Question: I am trying to create a graph with randomly connected nodes.
Nodes should be connected randomly and if a node is already connected to another node, it shouldn't be connected to the same node again using different 'inout' port.
<URL> there is this example to create a random graph:
'''
module RandomGraph {
parameters:
int count;
double connectedness; // 0.0<x<1.0
submodules:
node[count]: Node {
gates:
in[count];
out[count];
}
connections allowunconnected:
for i=0..count-1, for j=0..count-1 {
node[i].out[j] --> node[j].in[i]
if i!=j && uniform(0,1)<connectedness;
}
}
'''
But this method might connect the same two nodes multiple times using different ports which is not what I want.

As you can see from the above screenshot 'node1' is connected to 'node6' through two different ports.
I do not want this behavior because in my code I am sending a message to all the out ports using a for loop which then sends the same message twice to the same node.
I could try eliminating multiple connections to the same node in the 'initialize()' function I guess, I just thought of it while I am creating this post. I've not tried it yet but I will and will share the result.
I would like to hear your solutions as well.
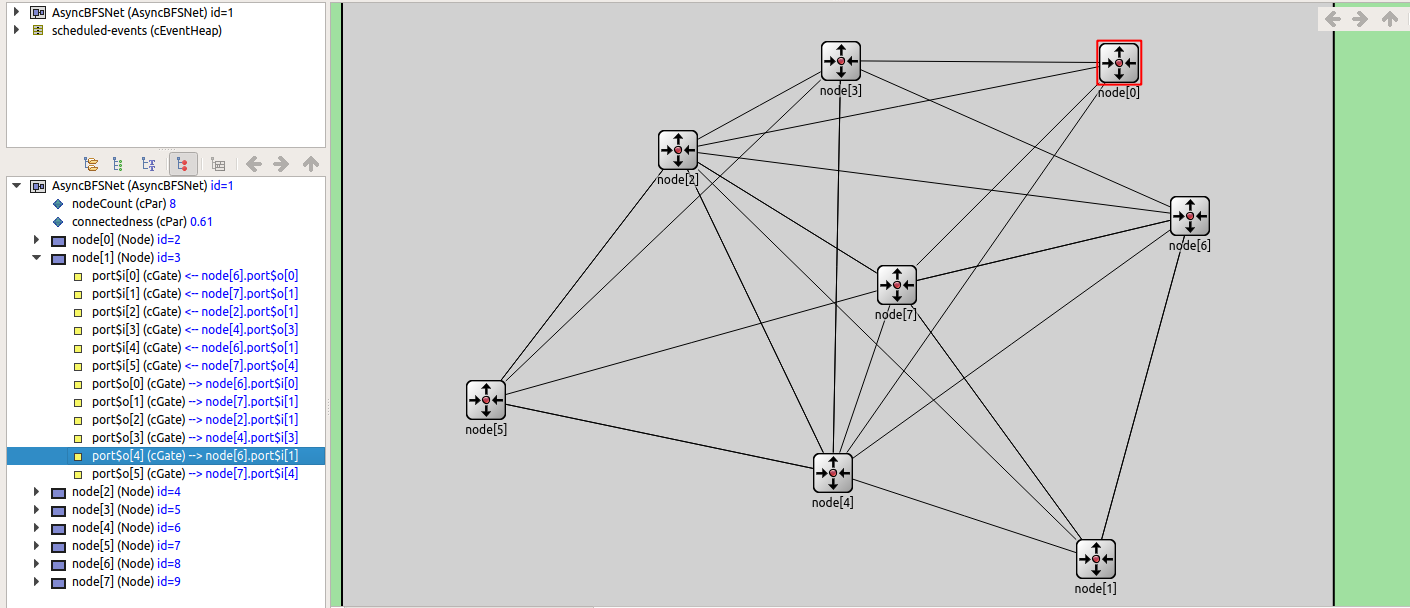
Answer: The example you used should be corrected in the manual. The inner for-loop has to start from the current value of the index in outer loop. Moreover, the operator '++' should be used for gates, because according to OMNeT++ Manual:
> The gatename++ notation causes the first unconnected gate index to be used.
Thanks to '++' there is no need to maintain the index of the gate to connect.
The last change: both input and output gates should be connected when the condition is met.
The corrected code of your NED may looks like:
'''
module RandomGraph
{
parameters:
int count;
double connectedness; // 0.0<x<1.0
submodules:
node[count]: Node {
gates:
in[count];
out[count];
}
connections allowunconnected:
for i=0..count-1, for j=i..count-1, if i!=j && uniform(0,1)<connectedness {
node[i].out++ --> node[j].in++;
node[i].in++ <-- node[j].out++;
}
}
'''
Simplified code concerning @Rudi suggestions:
'''
module RandomGraph
{
parameters:
int count;
double connectedness; // 0.0<x<1.0
submodules:
node[count]: Node {
gates:
in[]; // removed the size of gate
out[];
}
connections allowunconnected:
for i=0..count-2, for j=i+1..count-1, if uniform(0,1)<connectedness {
node[i].out++ --> node[j].in++;
node[i].in++ <-- node[j].out++;
}
}
'''